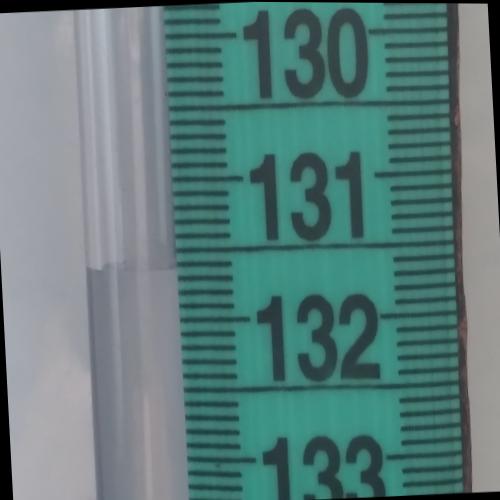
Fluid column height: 131.6 cm